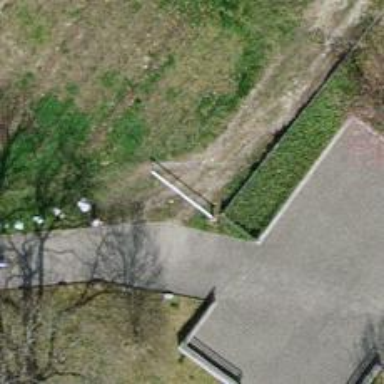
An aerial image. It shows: Lift gate barrier.